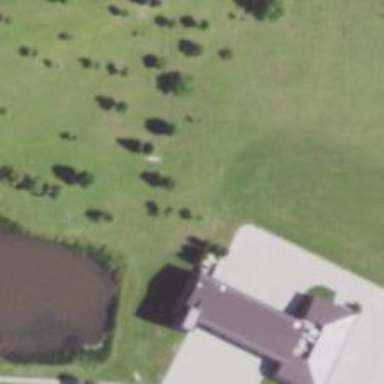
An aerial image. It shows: Disc golf hole.